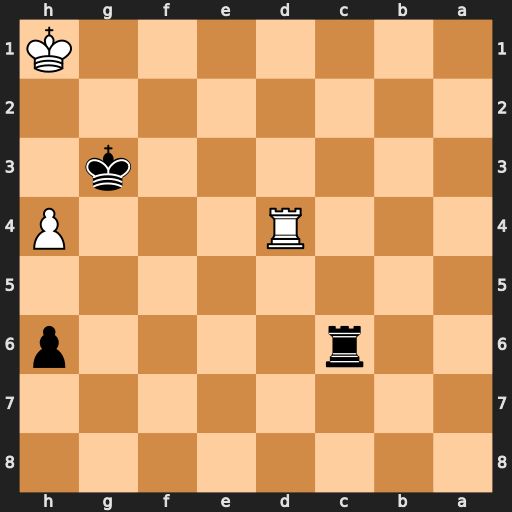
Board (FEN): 8/8/2r4p/8/3R3P/6k1/8/7K
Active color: b
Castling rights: -
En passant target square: -
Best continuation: Rc1+ Rd1 Rxd1#